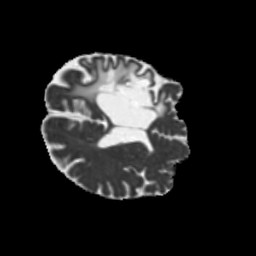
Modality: MD
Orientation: axial
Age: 57
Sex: male
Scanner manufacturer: siemens
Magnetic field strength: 3 T
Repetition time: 5.25 s
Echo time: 0.08 s